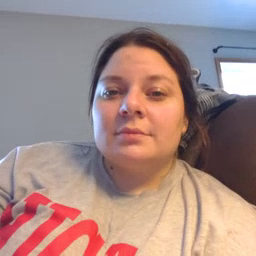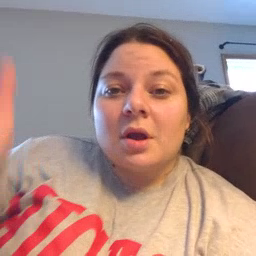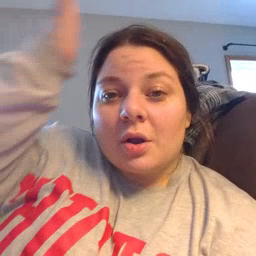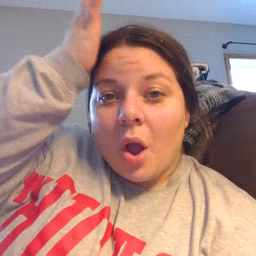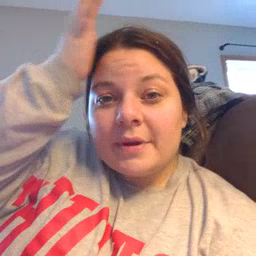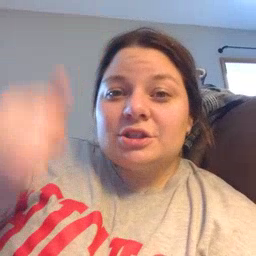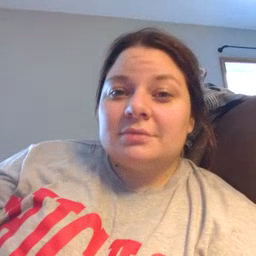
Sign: garbage